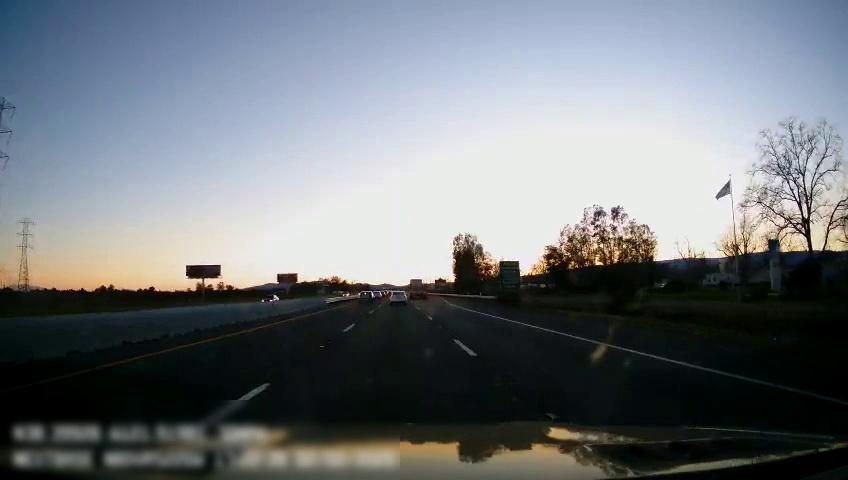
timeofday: Day
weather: Sunny
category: Drivable Space
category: Vehicles | Car
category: Vehicles | Car
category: Vehicles | Car
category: Vehicles | Truck
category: Lanes | Current Lane
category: Lanes | Current Lane
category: Lanes | Alternate Lane
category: Lanes | Alternate Lane
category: Traffic | Signs
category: Traffic | Signs